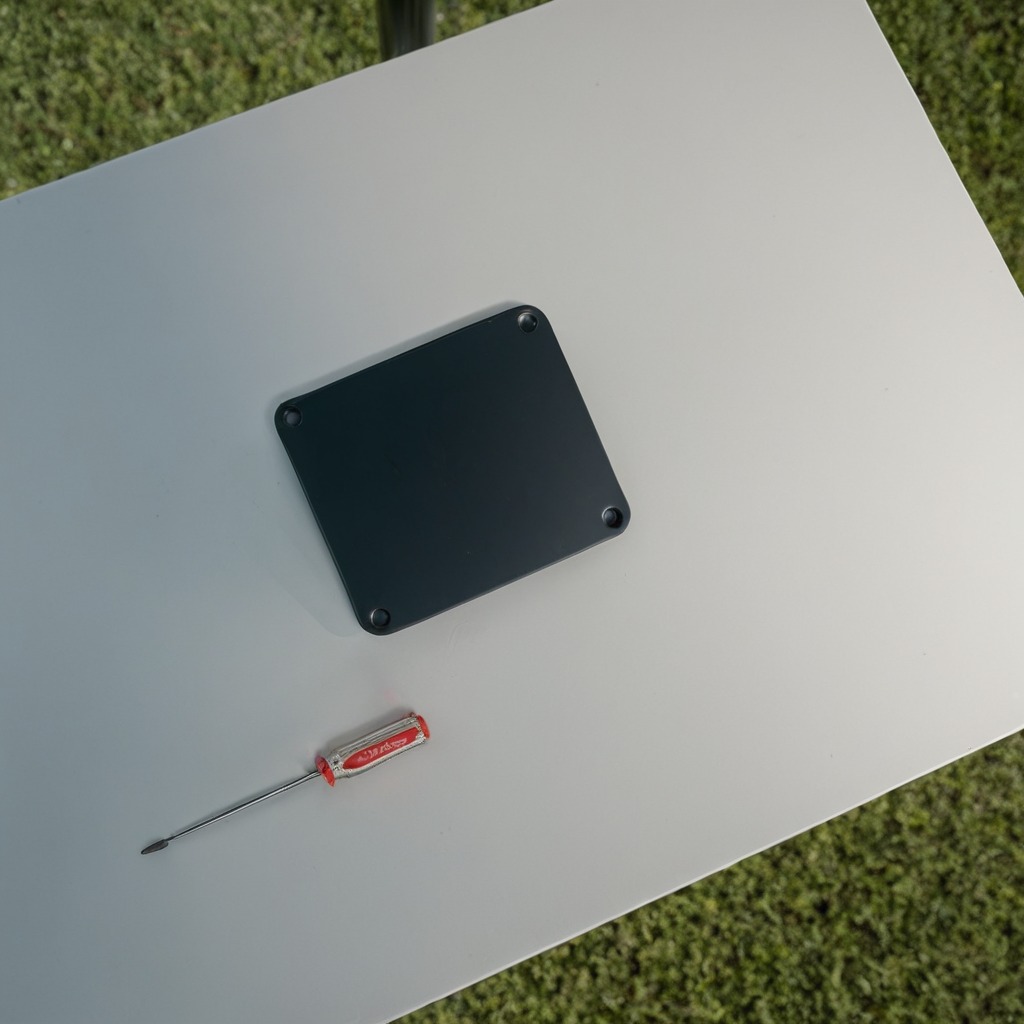
A screwdriver is lying on the table.